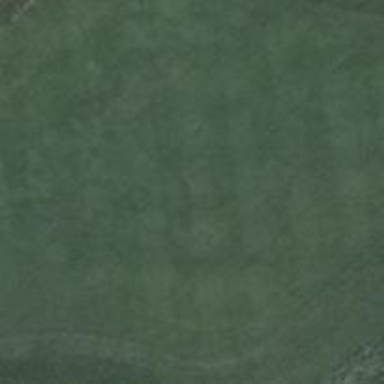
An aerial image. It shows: Golf tee.